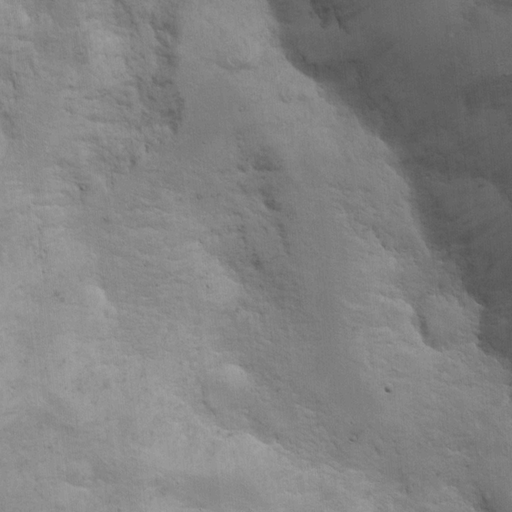
Classes present: Background